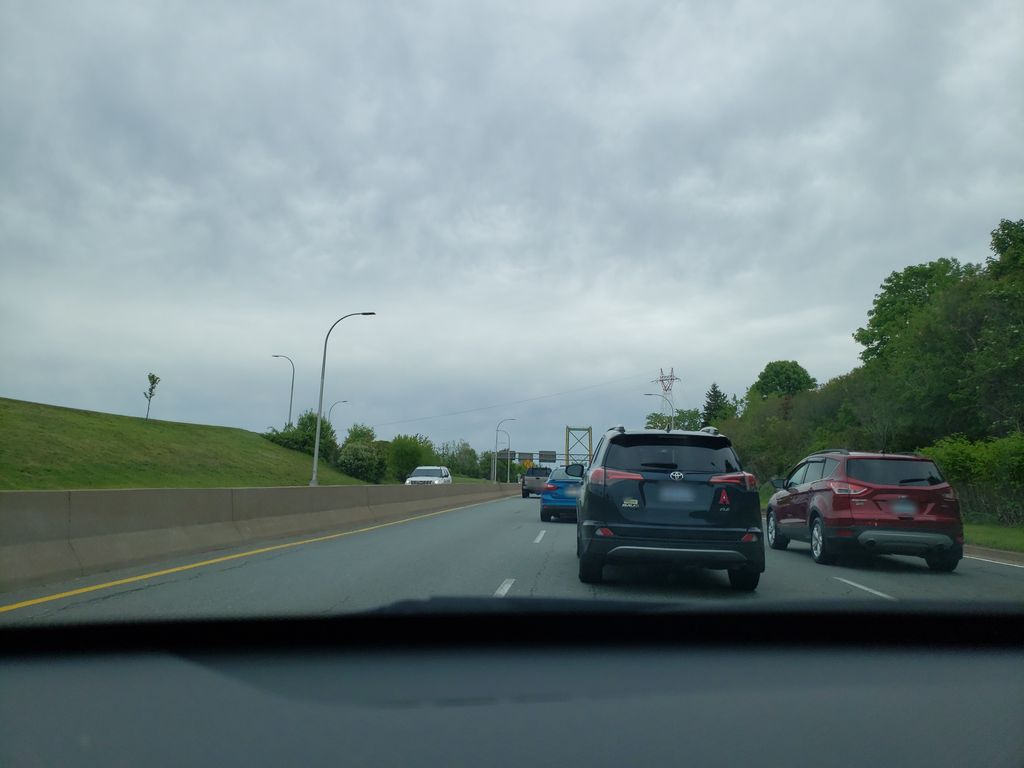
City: halifax